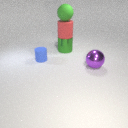
large green rubber sphere above large green metal cylinder